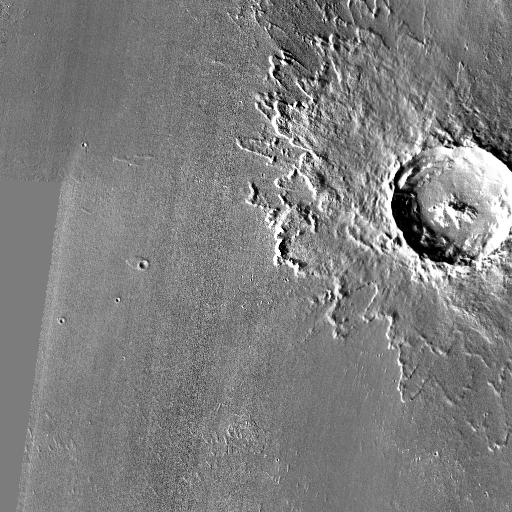
Crater classes present: Background, Other, Layered